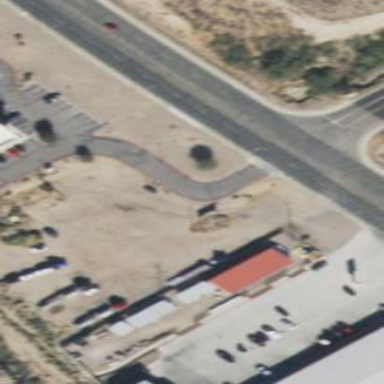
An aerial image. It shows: Dirt surface parking lot designed for trucks.